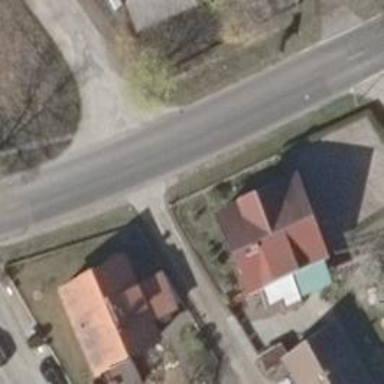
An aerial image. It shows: Residential road.